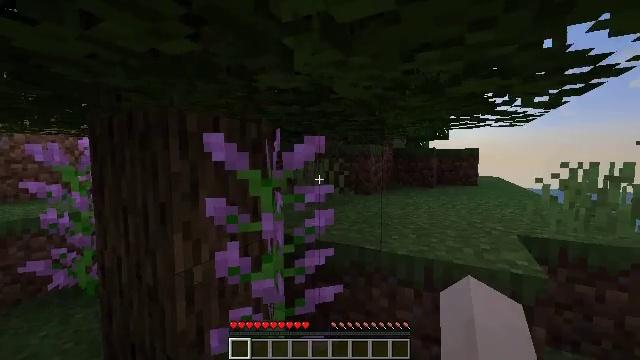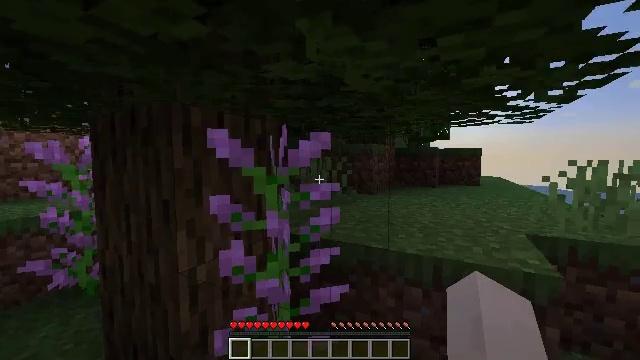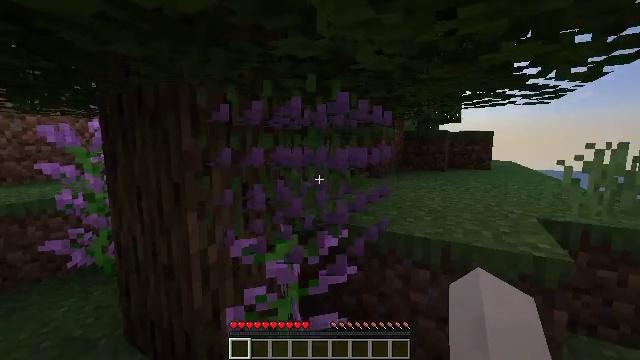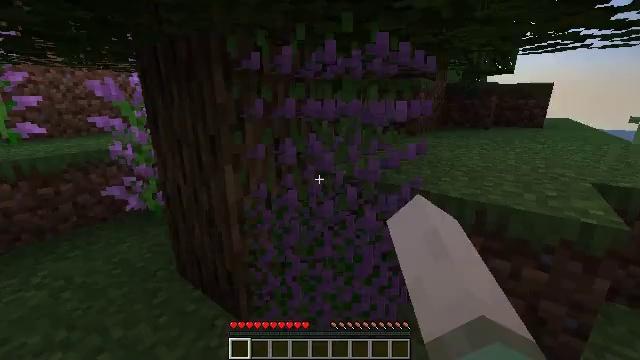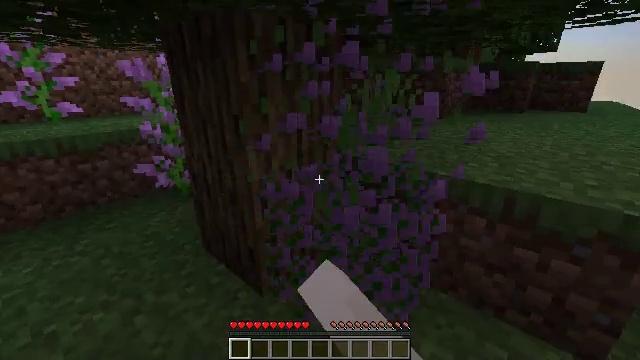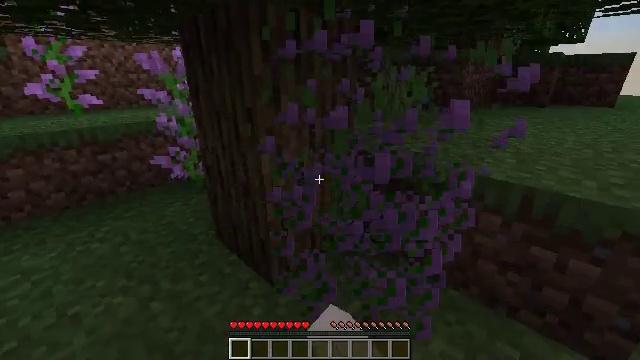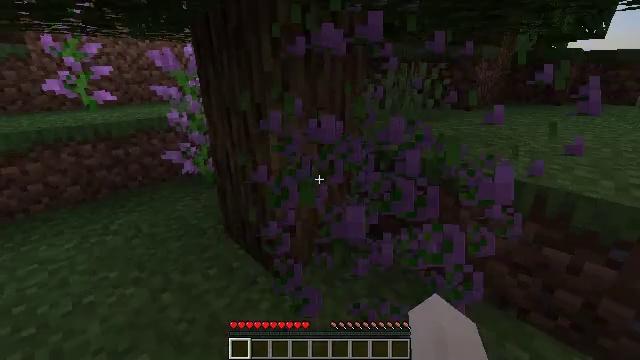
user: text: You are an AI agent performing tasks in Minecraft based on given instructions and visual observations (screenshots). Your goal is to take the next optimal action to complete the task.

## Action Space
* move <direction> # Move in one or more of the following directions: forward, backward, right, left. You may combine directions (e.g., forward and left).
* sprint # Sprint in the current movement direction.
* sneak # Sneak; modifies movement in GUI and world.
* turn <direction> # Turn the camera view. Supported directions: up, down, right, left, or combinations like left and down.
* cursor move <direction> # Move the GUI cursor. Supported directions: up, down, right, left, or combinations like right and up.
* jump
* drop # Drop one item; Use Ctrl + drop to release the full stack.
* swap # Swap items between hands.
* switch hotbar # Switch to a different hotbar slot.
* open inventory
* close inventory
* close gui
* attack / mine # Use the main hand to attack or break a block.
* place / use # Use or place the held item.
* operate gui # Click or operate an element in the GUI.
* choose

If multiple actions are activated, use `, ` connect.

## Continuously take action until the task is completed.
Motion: motion action
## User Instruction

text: Pick up the lilac.
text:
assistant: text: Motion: no_op
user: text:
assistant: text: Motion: turn left and down, attack / mine
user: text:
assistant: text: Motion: turn left and down, attack / mine
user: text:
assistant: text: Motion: turn left and down, attack / mine
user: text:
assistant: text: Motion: turn left and down, attack / mine
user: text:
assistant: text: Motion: turn left, attack / mine
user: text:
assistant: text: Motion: attack / mine